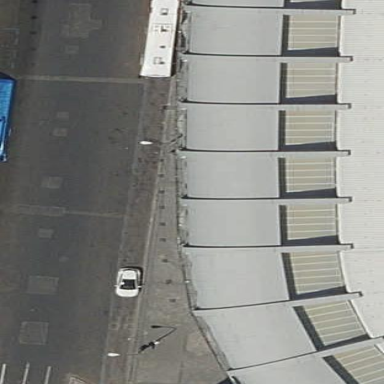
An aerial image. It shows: Building with flat roof. The color of the building is white.